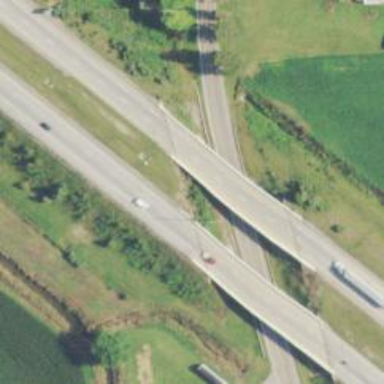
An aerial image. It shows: Bridge over motorway.